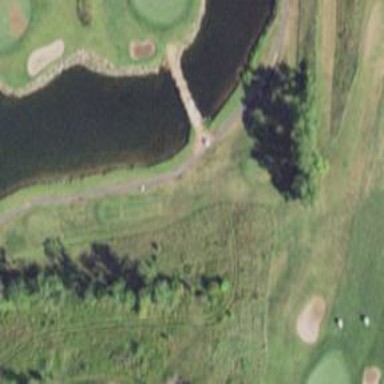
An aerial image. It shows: Path for both road and golf.